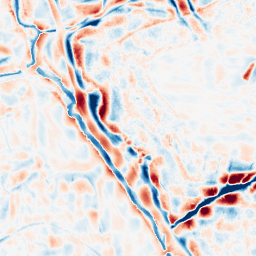
Category: wavelet
Decomposition family: wavelet_biorthogonal
Decomposition parameters: wavelet: bior4.4
level: 4
Upsampling method: edge_directed
Upsampling parameters: scale: 2
Upsampling scale: 2